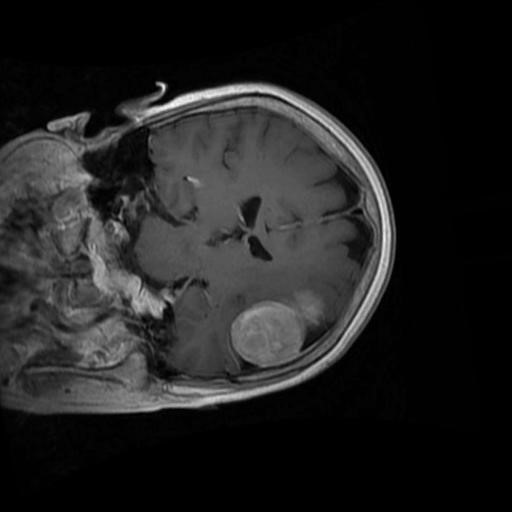
Label: brain_menin